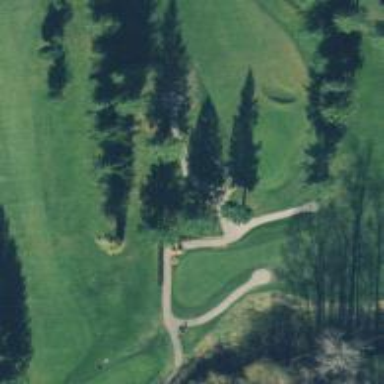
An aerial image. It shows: Pathway for golfing.